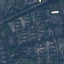
Land use / land cover: Residential